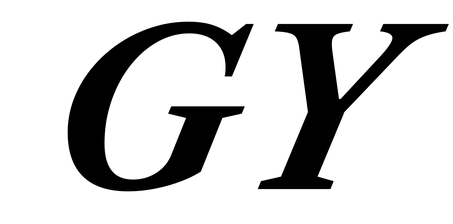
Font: LibreCaslonText-Italic_Bold_Italic